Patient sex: F
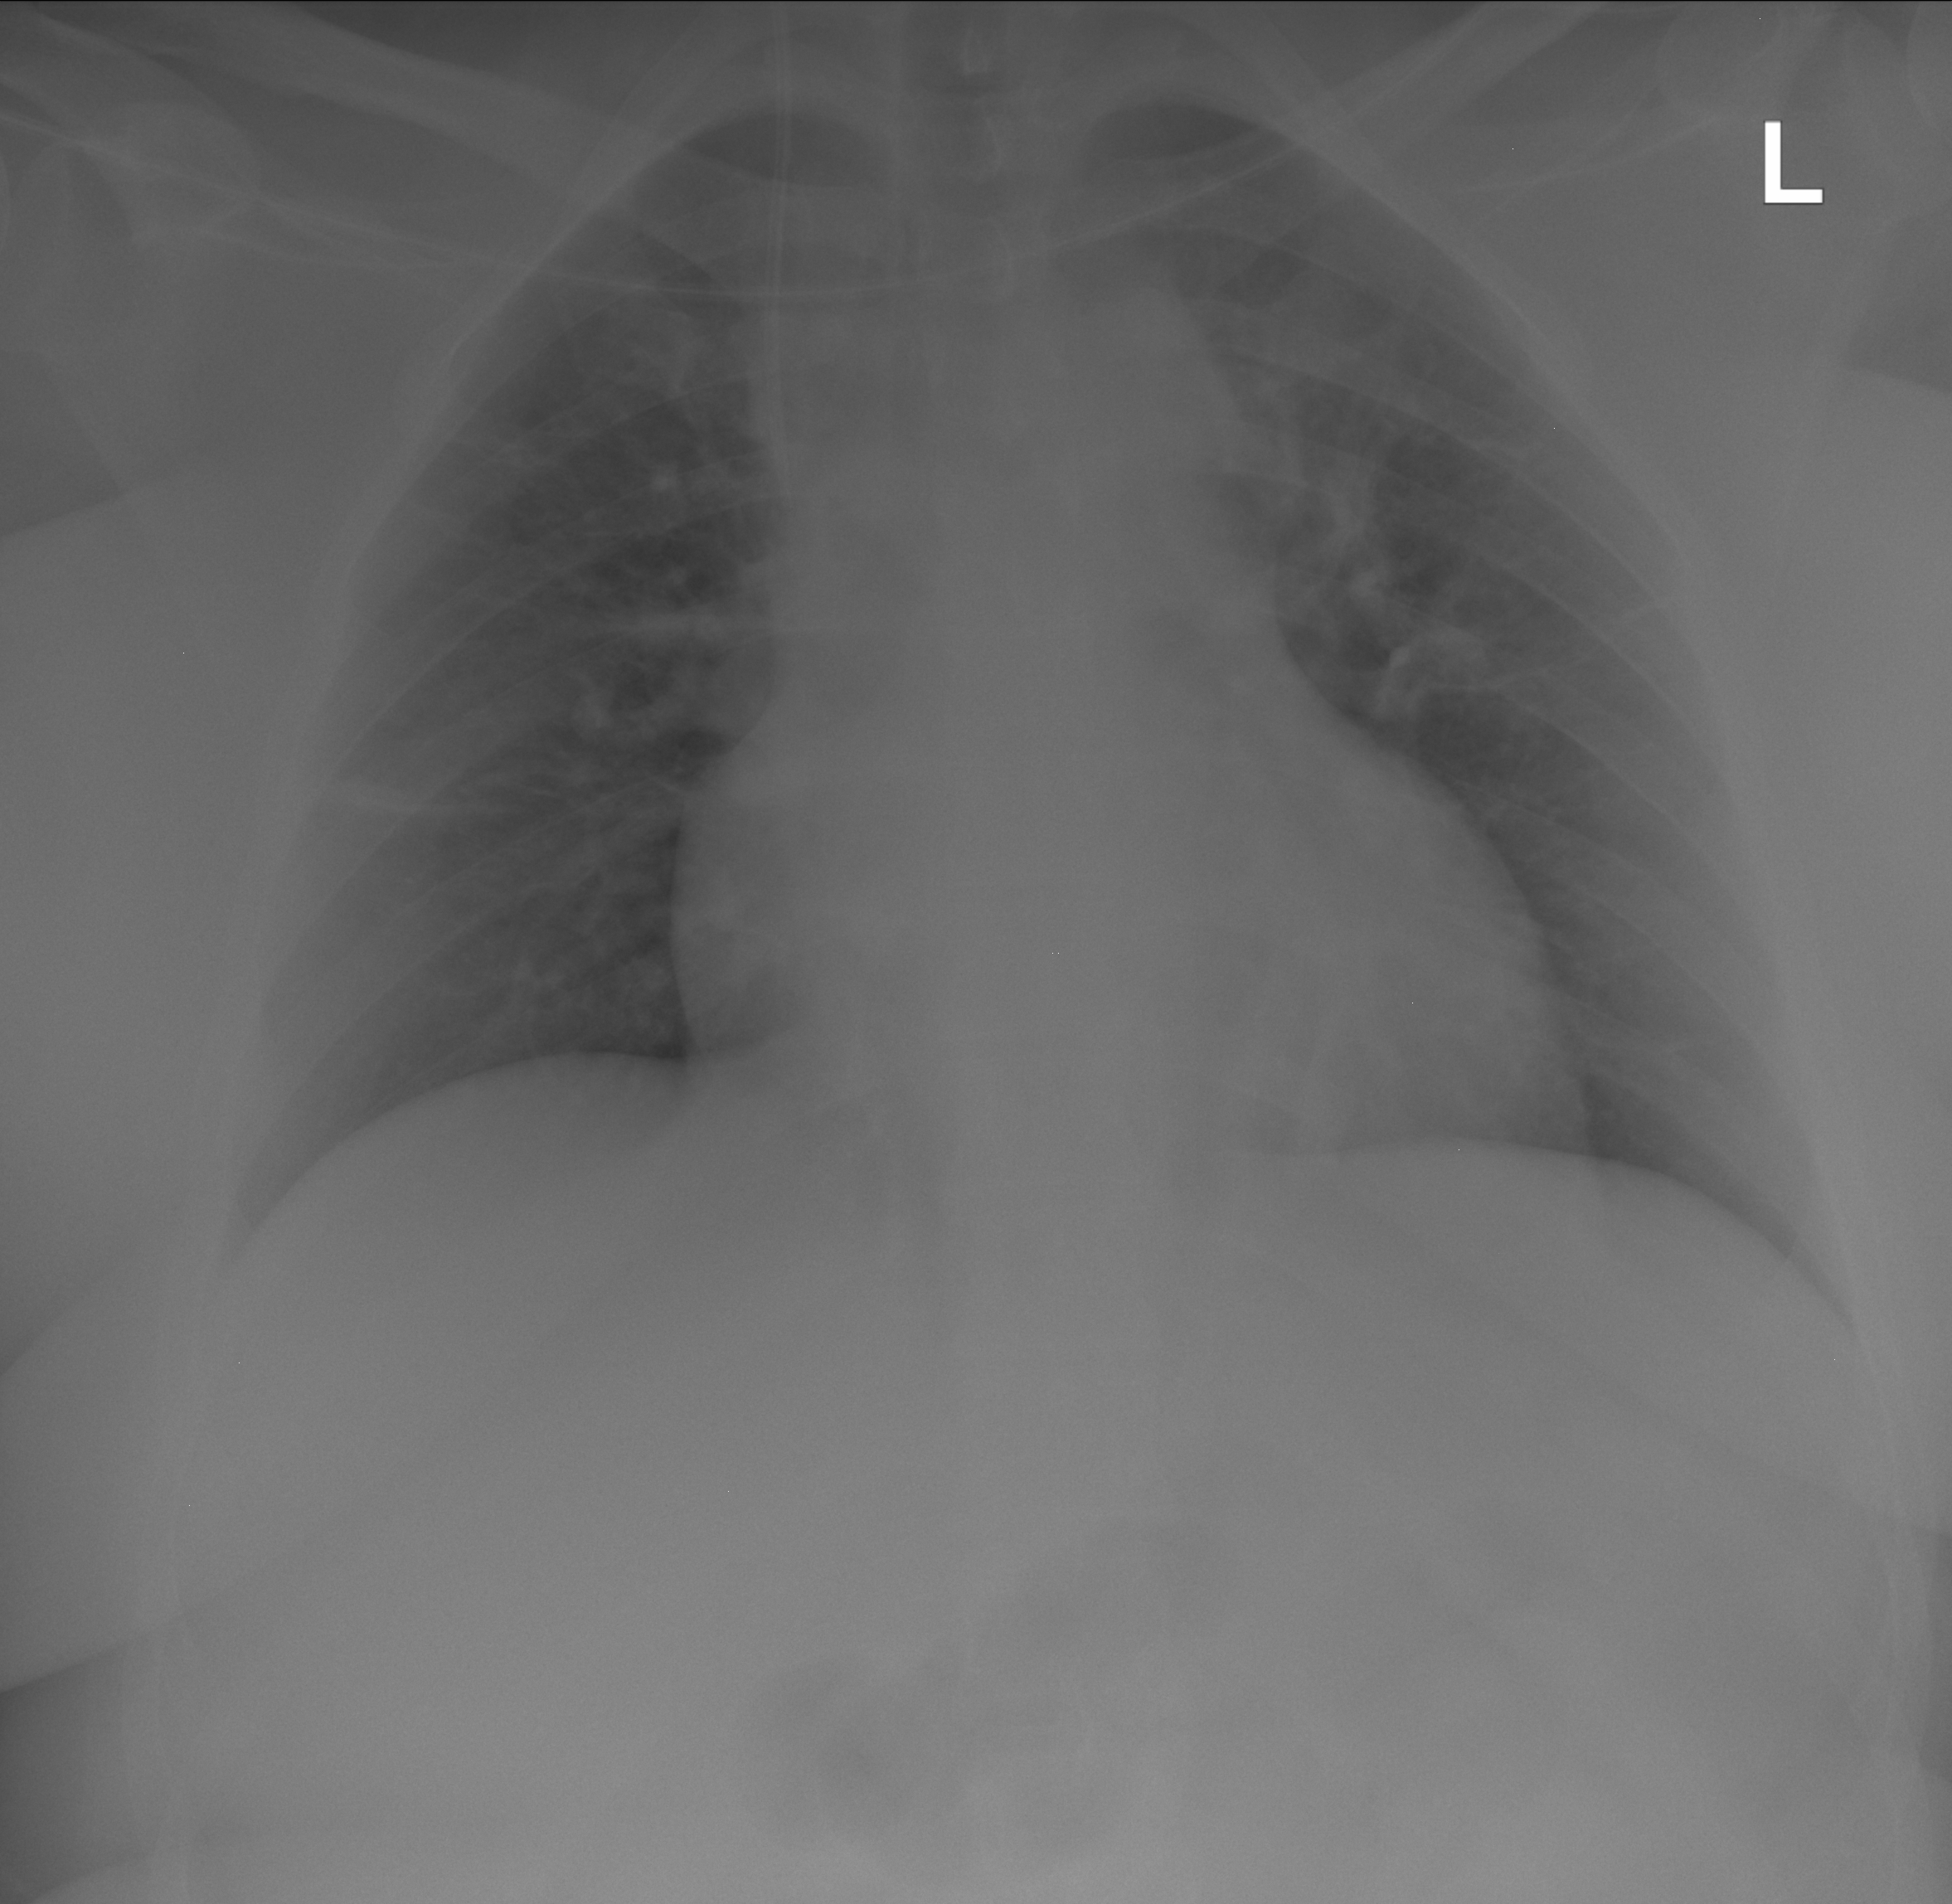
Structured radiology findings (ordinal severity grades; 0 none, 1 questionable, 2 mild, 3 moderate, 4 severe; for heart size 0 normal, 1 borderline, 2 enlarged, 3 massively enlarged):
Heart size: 1
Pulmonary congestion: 0
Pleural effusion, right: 0
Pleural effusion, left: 0
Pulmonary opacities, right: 0
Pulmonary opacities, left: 0
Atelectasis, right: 1
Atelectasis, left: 0